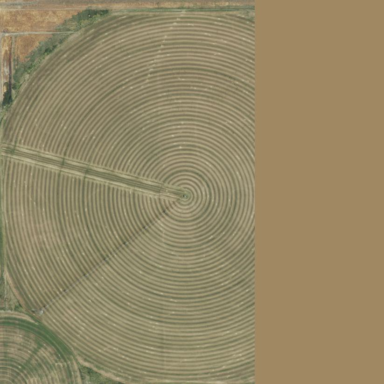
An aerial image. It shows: Farmland with pivot irrigation system.